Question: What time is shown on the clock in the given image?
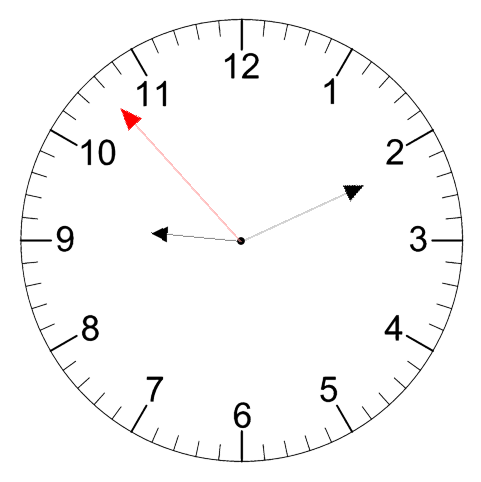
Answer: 09:10:53